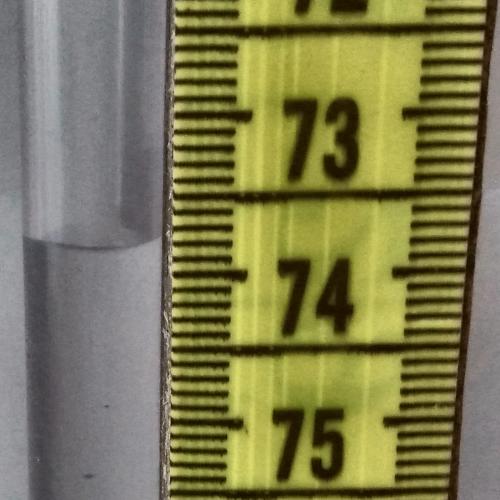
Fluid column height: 73.8 cm